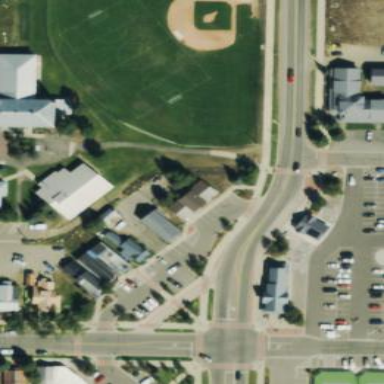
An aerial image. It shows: Baseball pitch for leisure and sports activities.